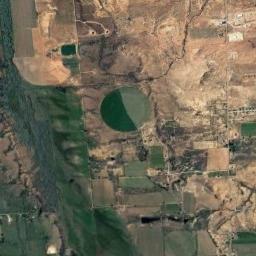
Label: circular_farmland